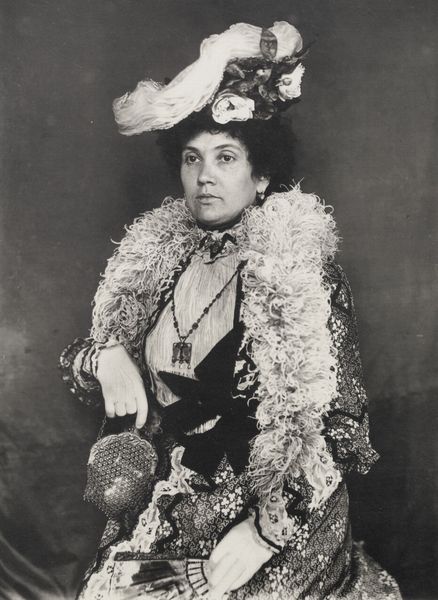
Titel: Porträtaufnahme von Jeanne
Künstler: Francois Emile Zola
Schlagwörter: feder, hand, weiß, sitzen, blume, blumen, elegant, finger, frau, frisur, haar, hut, hüte, kleid, kopfbedeckungen, mund, nase, ohrring, schmuck, schwarz, stirn, blick, blüte, blüten, boa, dame, federboa, schal, fächer, mode, muster, rock, schleife, alt, mütze, mützen, architektur, augen, bluse, federn, gesicht, halten, kragen, hände, portrait, porträt, haare, kostüm, pose, reich, adel, schleifen, kinn, lippen, locken, kopfbedeckung, kette, ausdruck, weib, starr, rüsche, rüschen, kniestück, stola, ohrläppchen, foto, fotografie, schwarz-weiss, tasche, photo, halbprofil, handtasche, anhänger, medallion, ohring, netz, lady, eleganz, mittig, hochgeschlossen, diva, täschchen, pailletten, studioaufnahme, handtsche, haarwe, handbeutel, hutpracht, nasar, modisch, dame mit hut photographie bürgertum 1900, feserboa, dame mit stola, silber-handtasche